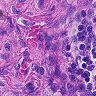
Metastatic tissue present: yes